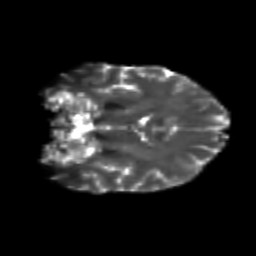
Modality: T2w
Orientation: coronal
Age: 19
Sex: female
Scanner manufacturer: siemens
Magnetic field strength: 3 T
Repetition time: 3.5 s
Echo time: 0.113 s